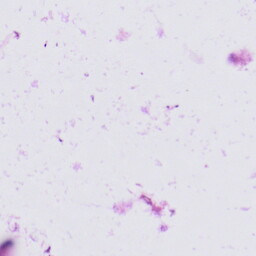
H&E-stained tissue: Prostate